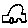
Label: car